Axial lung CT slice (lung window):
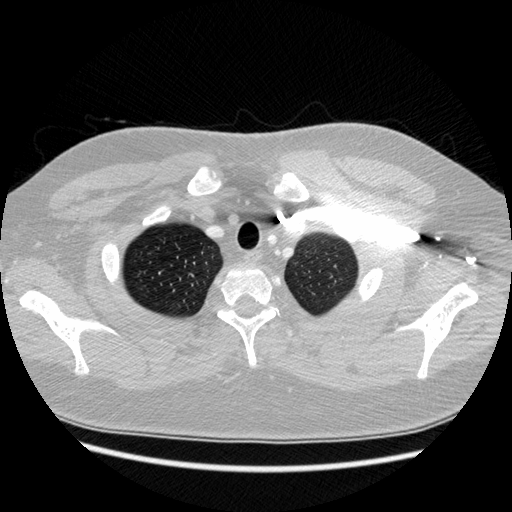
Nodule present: no